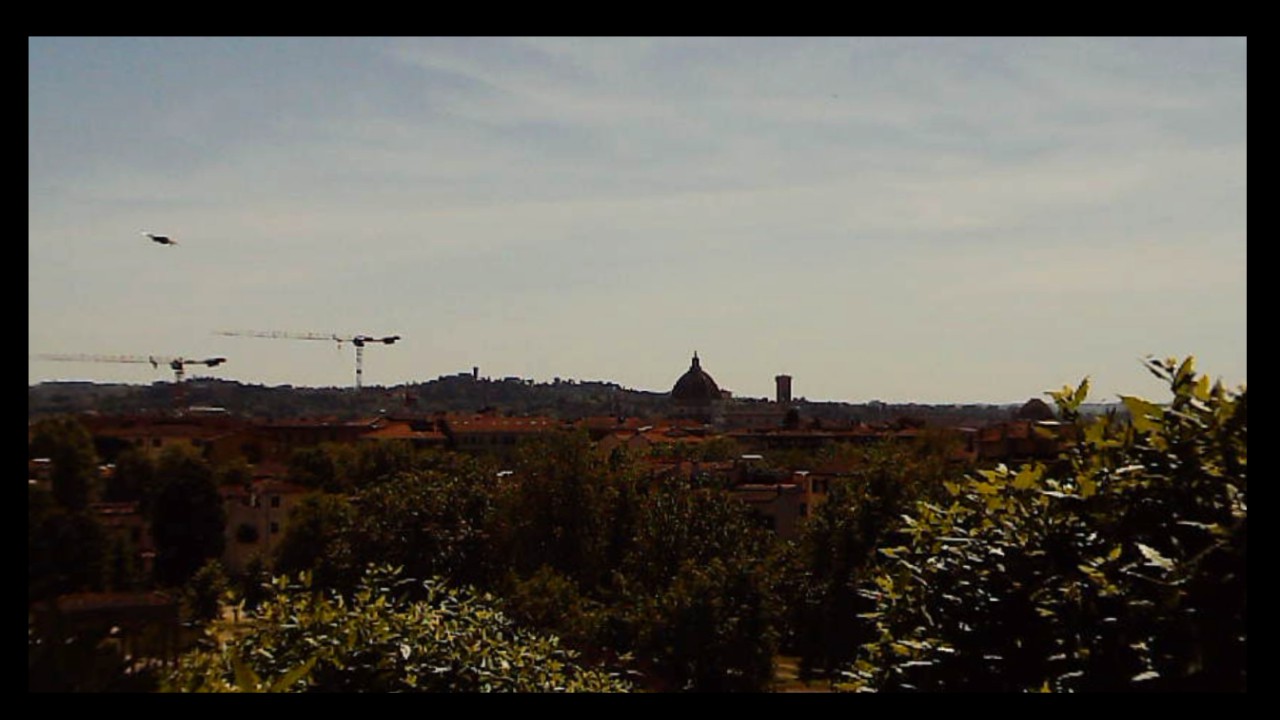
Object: DJI Mini 3